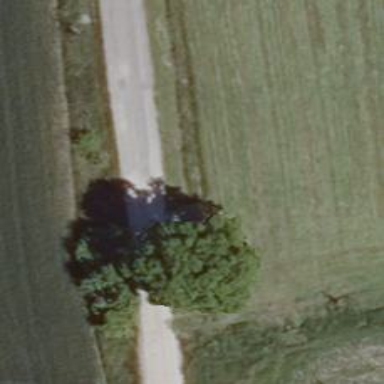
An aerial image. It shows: Deciduous broadleaved tree on the street.